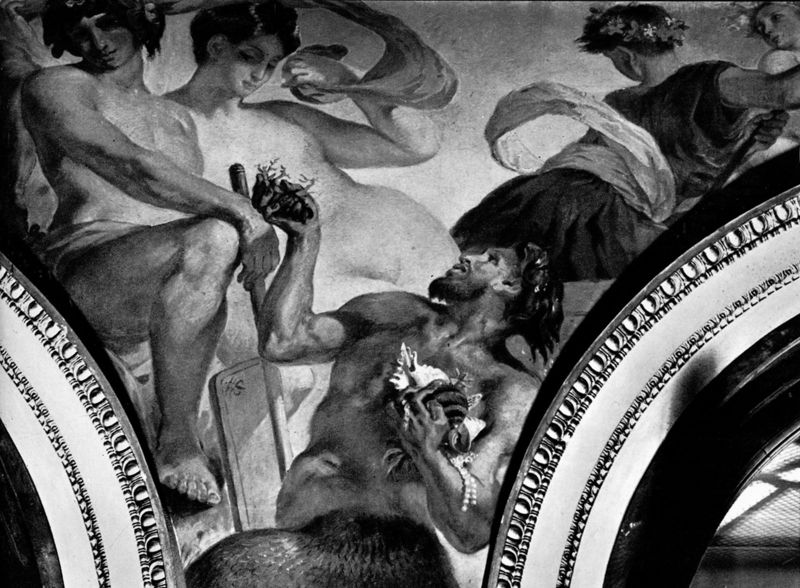
Titel: Frise de l’Industrie
Künstler: Eugène Delacroix
Standort: Paris, Palais Bourbon (EU - F - Ile-de-France)
Schlagwörter: akt, gemälde, gott, hand, himmel, mann, meer, nackt, frauen, ausschnitt, blume, blumen, frau, raum, schmuck, gebäude, schleier, tuch, malerei, bart, angebot, messer, decke, paar, perlen, engel, fell, italien, stab, detail, perlenkette, entblößt, foto, bögen, schild, antike, algen, schwarzweiß, kranz, zwickel, anbieten, teufel, satyr, kentaur, pan, nymphen, herz, koralle, muschel, deckengemälde, fresko, huhn, muscheln, schnecke, bemalung, gabe, göttlich, meerestiere, michelangelo, deckenmalerei, wölbung, irdisch, dorne, ausscnitt, fresko+, sartin, decke gott